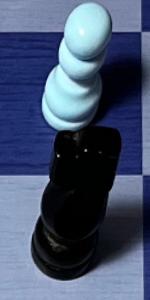
Label: Knight_Black